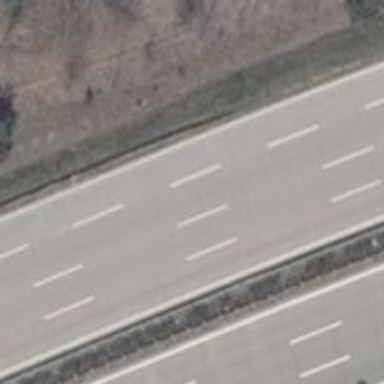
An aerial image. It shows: Motorway with concrete surface.